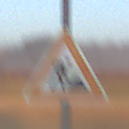
Verkehrszeichen: Arbeitsstelle
Umgebung: Outdoor, Nature
Tageszeit: Dawn
Wetter: Clear
Licht: Natural
Jahreszeit: NotSpecified
Kontrast: LowContrast